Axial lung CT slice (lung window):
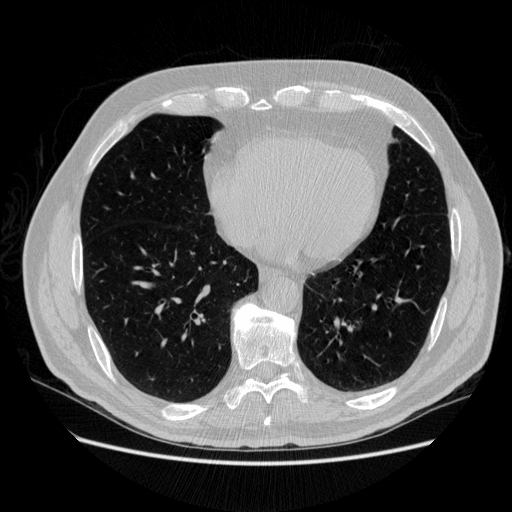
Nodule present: no